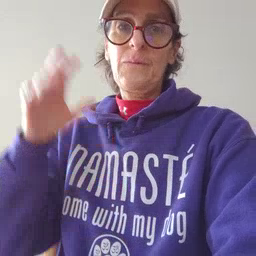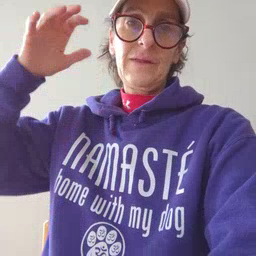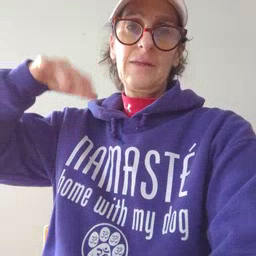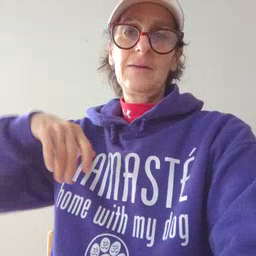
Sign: rain